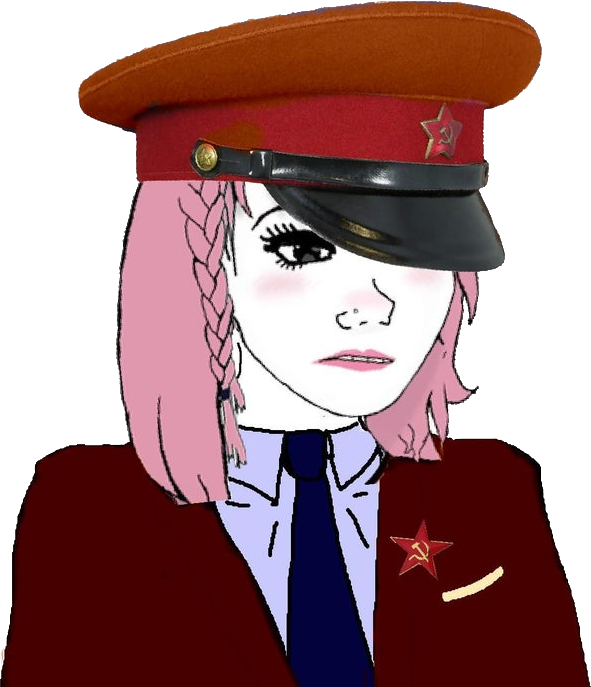
Label: 5_Daddys_Girl